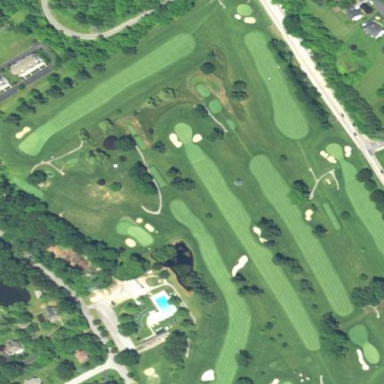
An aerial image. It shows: Golf course surrounded by greenery.